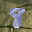
Label: 8